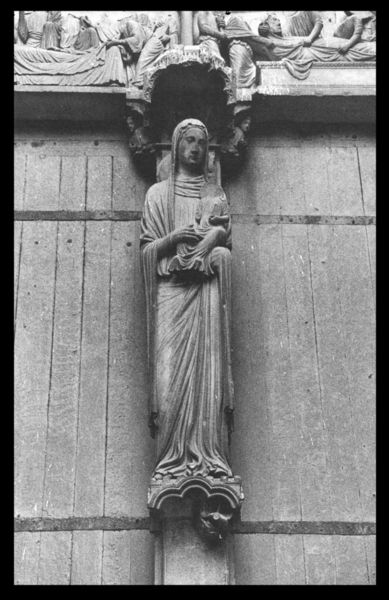
Titel: Maria-Triumph-Portal
Standort: Chartres, Notre-Dame (EU - F)
Schlagwörter: umhang, frankreich, frau, holz, kleid, schwarz, weiss, falten, halten, stein, kirche, figur, gewand, mantel, kind, skulptur, statue, bogen, planken, detail, bretter, faltenwurf, hängen, dom, jungfrau, schwarzweiss, schnitzerei, eisenbeschlag, christus, jesus, romanik, chor, baldachin, heiliger, maria, madonna, kapuze, jesuskind, heiligendarstellung, bretterwand